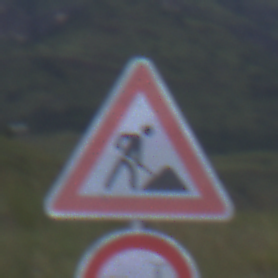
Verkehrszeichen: Arbeitsstelle
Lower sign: VerbotUeberholenEinspurigeFahrzeuge
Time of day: SunriseSunset
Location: Outdoor (Nature)
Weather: PartlyCloudy
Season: NotSpecified
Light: Natural